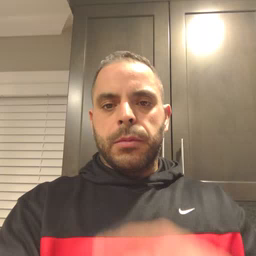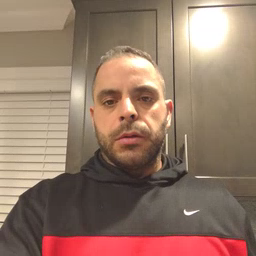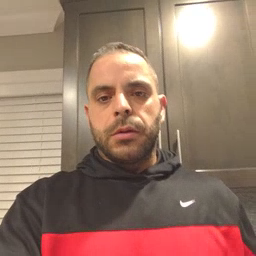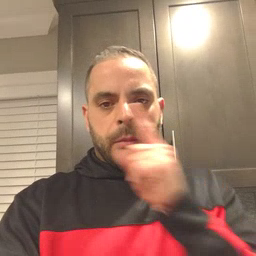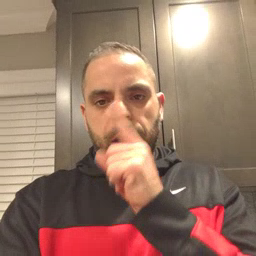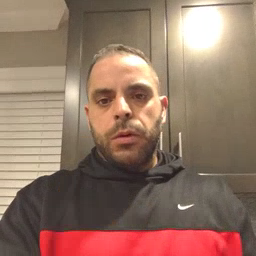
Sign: mouse